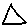
Label: triangle